Question: Consider this markup:
'''
<custom-element horizontal layout>
<div>Some text here</div>
<div flex><i>space</i></div>
<paper-toggle-button></paper-toggle-button>
</custom-element>
'''
Where 'custom-element' is declared like this:
'''
<polymer-element name="custom-element" noscript>
<template>
<paper-shadow z="1">
<content flex></content>
</paper-shadow>
</template>
</polymer-element>
'''
The middle 'div' with the 'flex' attribute is supposed to fill all available space, but does not if the 'paper-shadow' is present. Here is a comparison (top is with the 'paper-shadow'):

Why is this happening?
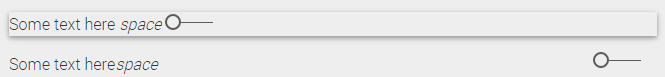
Answer: I figured out a solution while typing the answer, so here it is:
'''
<polymer-element name="custom-element" noscript>
<template>
<paper-shadow flex horizontal layout z="1">
<content flex></content>
</paper-shadow>
</template>
</polymer-element>
'''